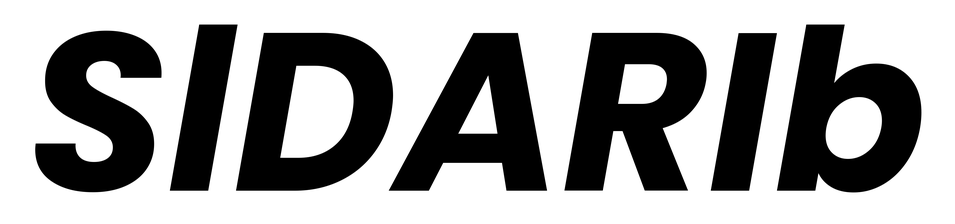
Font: Poppins-BoldItalic